Aerial crown-view tile of a tropical tree (Barro Colorado Island, Panama), acquired 20240611:
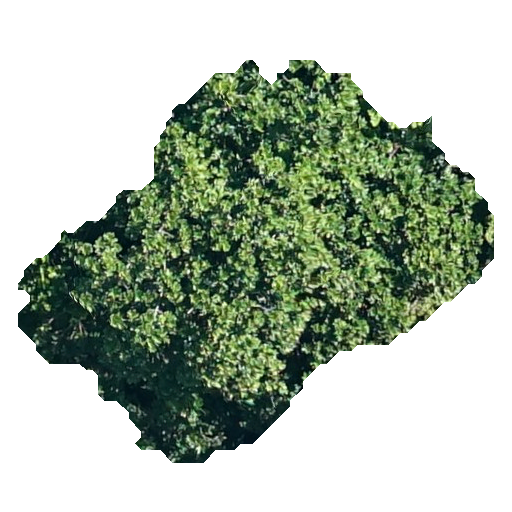
Species: Anacardium excelsum
GBIF accepted scientific name: Anacardium excelsum
Crown area: 175.73 m²